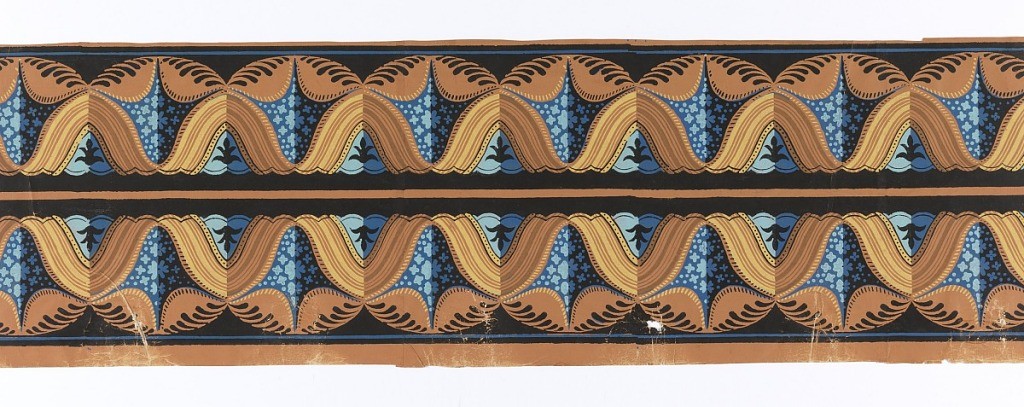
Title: borders
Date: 1820–40
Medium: Block-printed, handmade paper, joined
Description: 1959-160-33: Two identical wallpaper borders, joined. Tulip-lik...;     1959-160-33-a/c: Tulip-like shapes in shades of tan and yellow, pai...